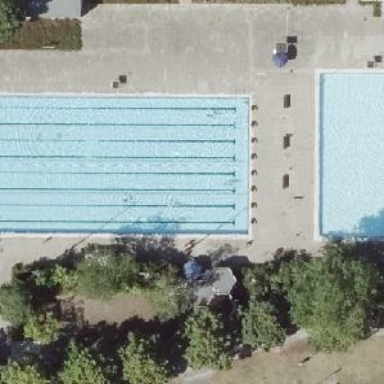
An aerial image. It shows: Swimming pool area designated for leisure and sport.